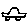
Label: car